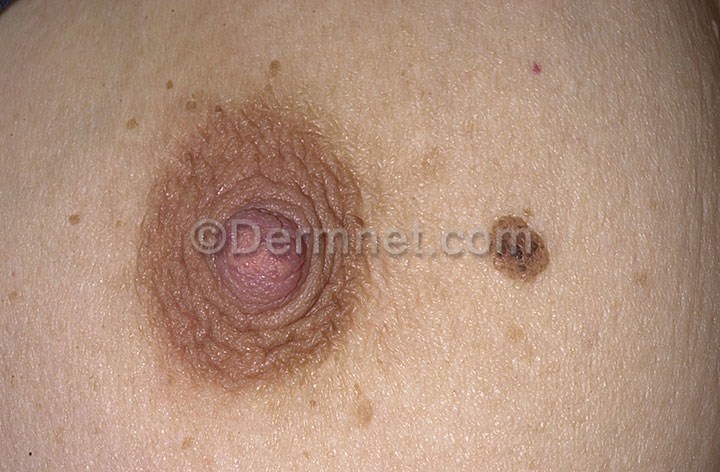
Disease: Melanoma Skin Cancer Nevi and Moles